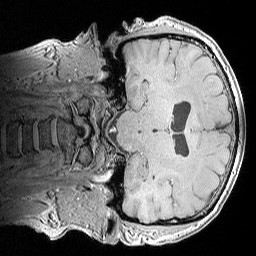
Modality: MP2RAGE
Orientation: coronal
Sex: male
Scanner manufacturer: siemens
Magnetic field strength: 3 T
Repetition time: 5 s
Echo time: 0.00292 s